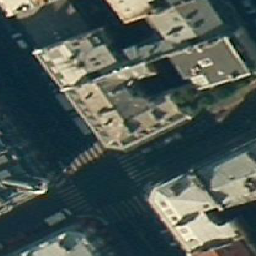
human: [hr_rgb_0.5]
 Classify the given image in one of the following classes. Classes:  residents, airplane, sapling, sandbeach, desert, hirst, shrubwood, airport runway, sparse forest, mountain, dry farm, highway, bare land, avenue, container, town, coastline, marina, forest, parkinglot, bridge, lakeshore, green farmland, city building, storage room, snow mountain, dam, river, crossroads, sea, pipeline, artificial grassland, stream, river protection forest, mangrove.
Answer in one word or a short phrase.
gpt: city building